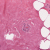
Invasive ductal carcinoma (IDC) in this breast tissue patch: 0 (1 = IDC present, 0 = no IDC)